Question: Inside myordersdiv, I have all this below div's appended to it .
'''
<div data-role="collapsible">
<div class="prd-items-detials">
<ul>
<li class="head">
<form><label class="testtt" for="checkbox-mini-0">' + itemname + '</label></form>
</li>
<li class="prd-items-qt">
<div class="col"><span class="prd-sm-img"><img id="imagesd" type="img" height="40" width="40" src="' + image + '"/><span></div>
<div class="col"><i class="minus" id_attr="' + id_attr_val + '"></i><i class="qt qt_' + id_attr_val + '" id_attr="' + id_attr_val + '">1</i><i class="plus" id_attr="' + id_attr_val + '"></i></div>
<div class="col"><a href="#" class="btn btn-sm">Topping</a></div>
<div style="display: none;" class="price" id_attr="' + id_attr_val + '">' + price + '</div>
<div class="col total total_' + id_attr_val + '" id_attr="' + id_attr_val + '">' + price + '</div>
</li>
</ul>
</div>
</div>
'''
'''
<div id="myordersdiv">
</div>
'''
On click of a Confirm Order Button , I need to get all the images and its corresponding quantity and price present in that div , in below format
'''
var divdata = '{"data": [{"name": "JSON_images/popcorn.jpg","quan":"1","price":"50"},{"name": "JSON_images/icecream_cup.jpg","quan":"2","price":"100"}]}';
'''
Right now i am able to get all the images present under that div .
'''
$(document).on("click", ".btn-confirmorder", function () {
var imagedata = $("#myordersdiv").find('img').map(function(){
return $(this).attr('src')
}).get()
'''
The screen look this way .

I have seen this logic for creating an JSON array:
'''
var divdata = {
data: []
};
for(var i in someData) {
var item = someData[i];
divdata.data.push({
"image" : item.firstName,
"price" : item.lastName,
"quantity" : item.age
});
}
'''
please tell me how can i do all this under the listener ??
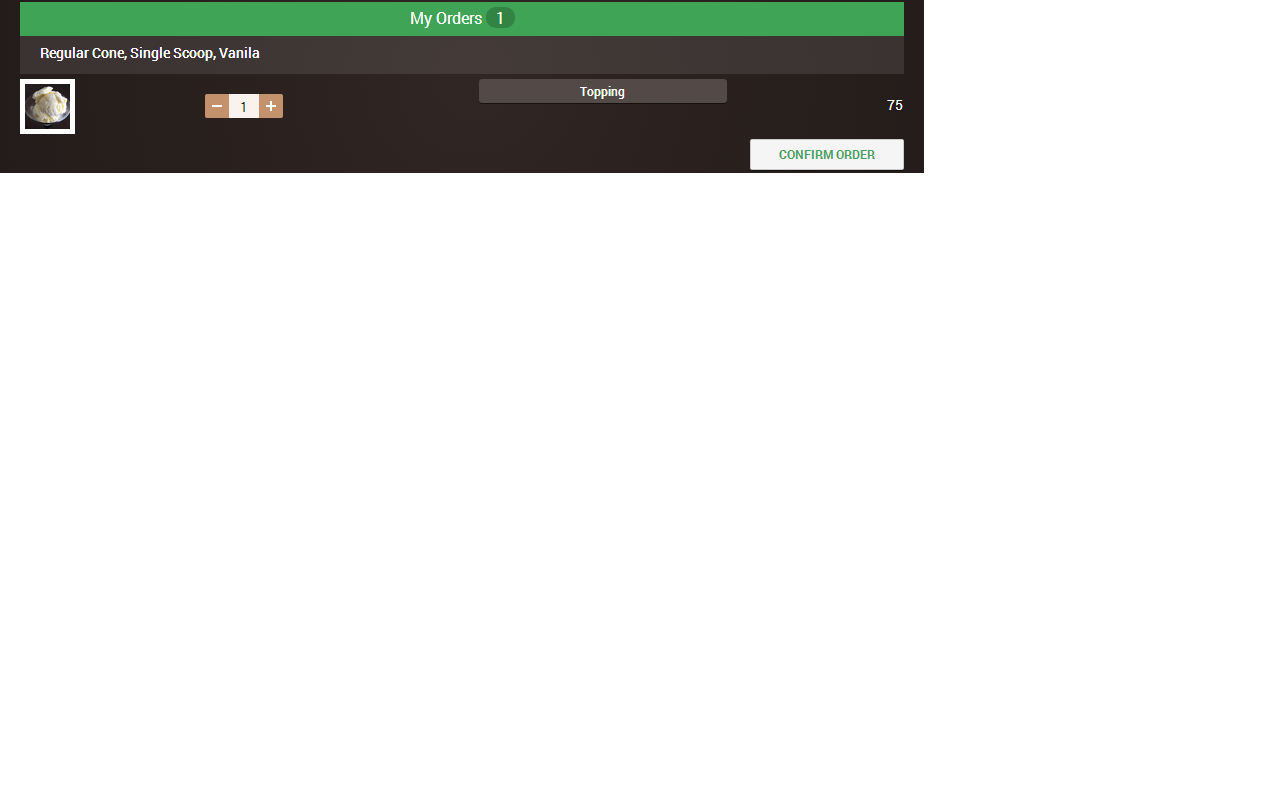
Answer: I can't really figure out which of the elements holds what, so for the sake of displaying the algorithm I will go with: is in a div having the class 'quantity', the is in a div having the class 'total' and each element is in its own 'prd-items-detials' class div.
'''
var divdata = {
data: []
};
var price, quantity, name;
// Iterate through each element
$.each($('.prd-items-detials'), function(i, elem) {
price = $(elem).find('.total').html(); // The price is the inner HTML of the DIV with class 'total'
quantity = $(elem).find('.quantity').html(); // The quantity is the inner HTML of the DIV with class 'quantity'
name = $(elem).find('img').attr('src'); // The name is the 'src' attribute of the image
divdata.data.push({
"image": name,
"price": price,
"quantity": quantity
});
});
'''
Please change the classes accordingly where necessary to get the information based on where your data is located.
P.S. You made a typo with , I think you were looking for .